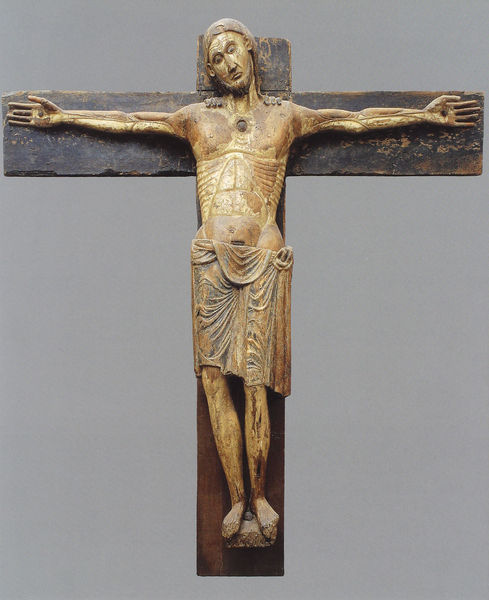
Titel: Kruzifix
Standort: Siponto, Dom S. Madonna di Siponto (EU - I - Apulien)
Schlagwörter: hand, kopf, körper, lendenschurz, gelb, braun, brust, finger, holz, mund, nase, tuch, alt, arme, augen, falten, gesicht, mensch, hände, gold, haare, beine, bein, füsse, muskeln, balken, bauch, nagel, nägel, knochen, lendentuch, fuss, kreuz, rippen, korpus, christus, jesus, kreuzigung, wunden, wundmal, leiden, schmerz, romanik, kruzifix, gekreuzigt, heiland, christentum, han, kummer, mensc, kruzefix, hoilz, viernagel, lensenschurz, 3 nagel typus, gero kreuz, kreuzefix